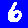
Digit: 6